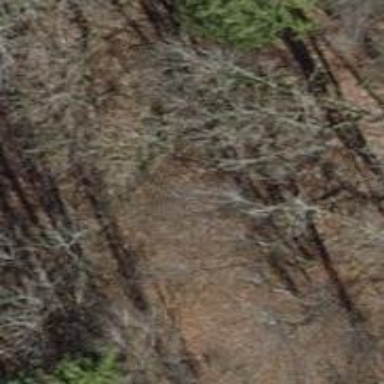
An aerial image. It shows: Path on the ground.